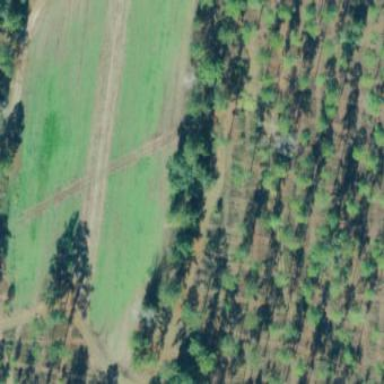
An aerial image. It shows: Orchard.